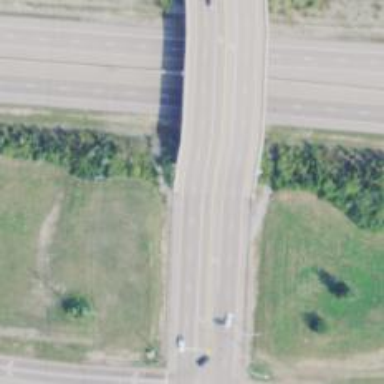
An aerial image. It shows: Bridge crossing over highway trunk expressway.